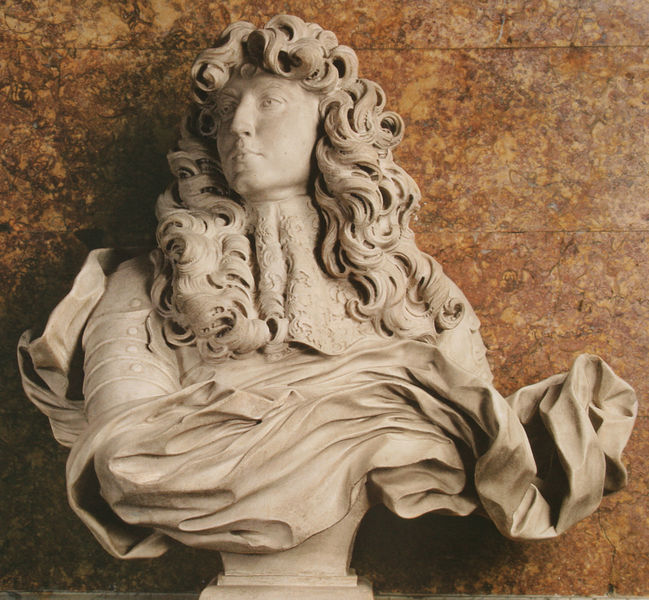
Titel: Louis XIV, König von Frankreich
Künstler: Gianlorenzo Bernini
Standort: Versailles
Institution: Schloss von Versailles
Schlagwörter: kopf, mann, umhang, weiß, gelb, ocker, braun, frankreich, frisur, grau, hintergrund, marmor, mund, nase, profil, stirn, blick, rot, schal, tuch, muster, schleife, wand, arm, augen, barock, falten, gesicht, kragen, mensch, sockel, spitze, stein, bildnis, hals, herr, portrait, porträt, auge, figur, gewand, gold, haare, mantel, adel, spitzen, kinn, lippen, locken, rokoko, skulptur, statue, perücke, schwung, französisch, könig, büste, bildhauerei, faltenwurf, nieten, oberkörper, fotografie, adeliger, herrscher, rüstung, rom, halbprofil, dramatisch, spitzenkragen, schwund, jabot, bauschen, louis, bernini, faltn, verwegen, allonge, roter marmor, porträtbüse, thorwaldson, haare#, locekn, baushen, bernini#, barock#